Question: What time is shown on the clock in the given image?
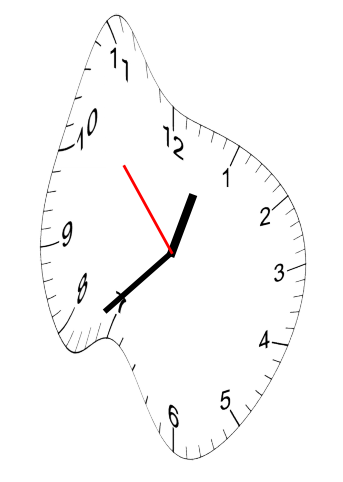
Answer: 12:37:53